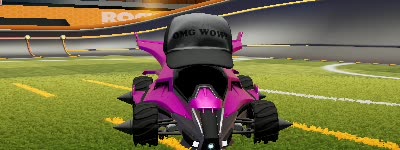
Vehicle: aftershock